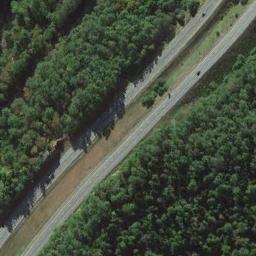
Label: freeway